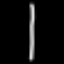
Label: line